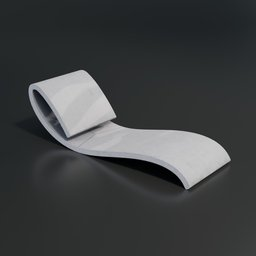
Label: furniture